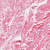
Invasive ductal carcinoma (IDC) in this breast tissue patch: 0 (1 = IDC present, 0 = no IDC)